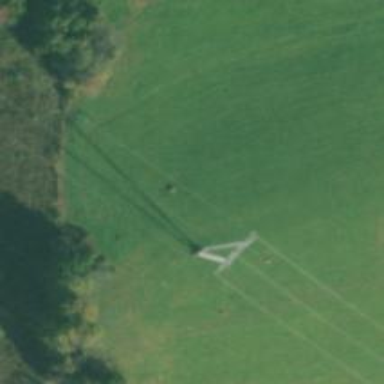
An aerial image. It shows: Lattice structure tower used for power transmission.